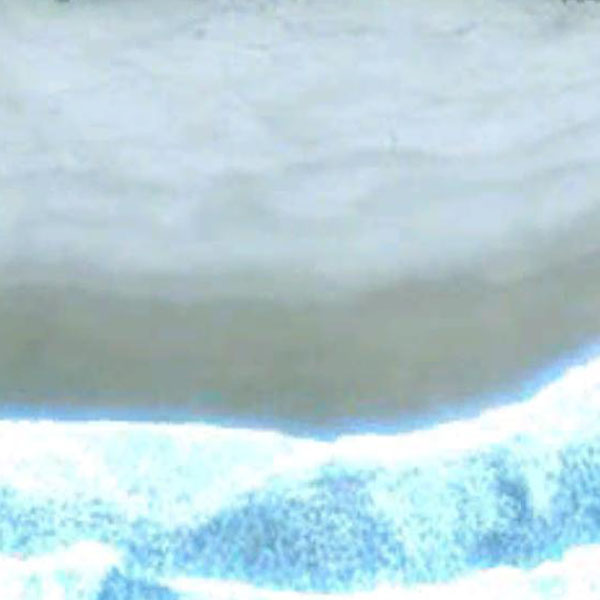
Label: Beach